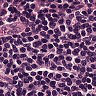
Metastatic tissue present: no